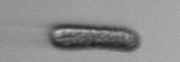
Label: Pseudochattonella_farcimen